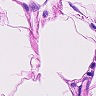
Metastatic tissue present: no